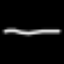
Label: line